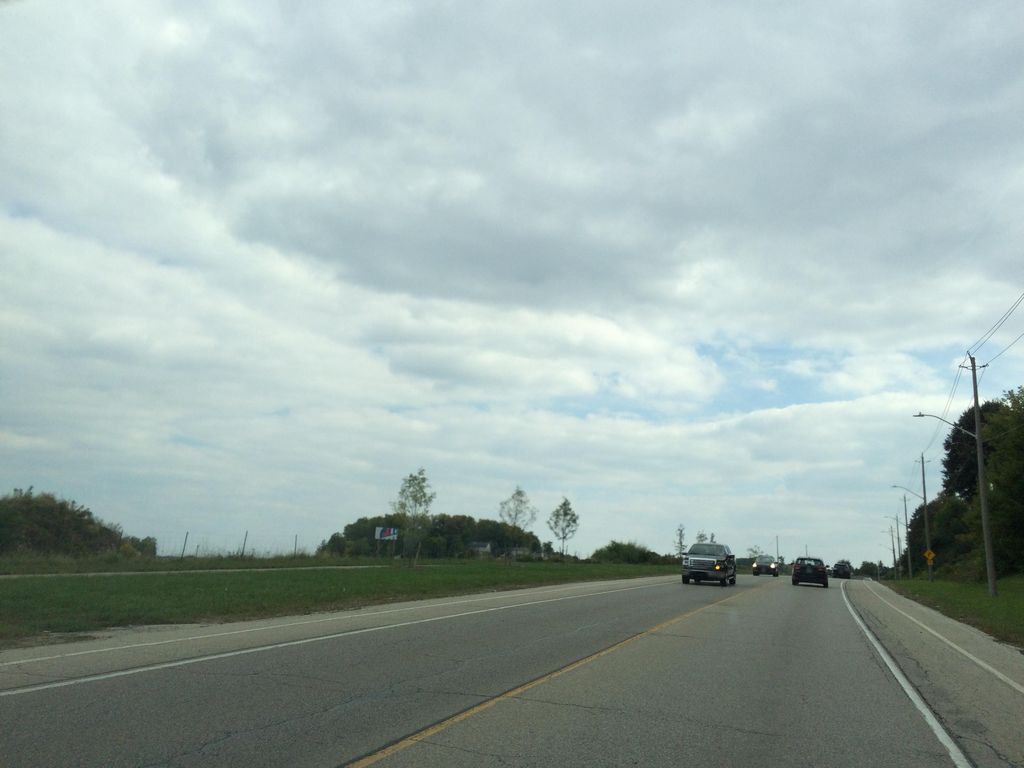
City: kitchener-waterloo